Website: crate-barrel
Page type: customer-info-address
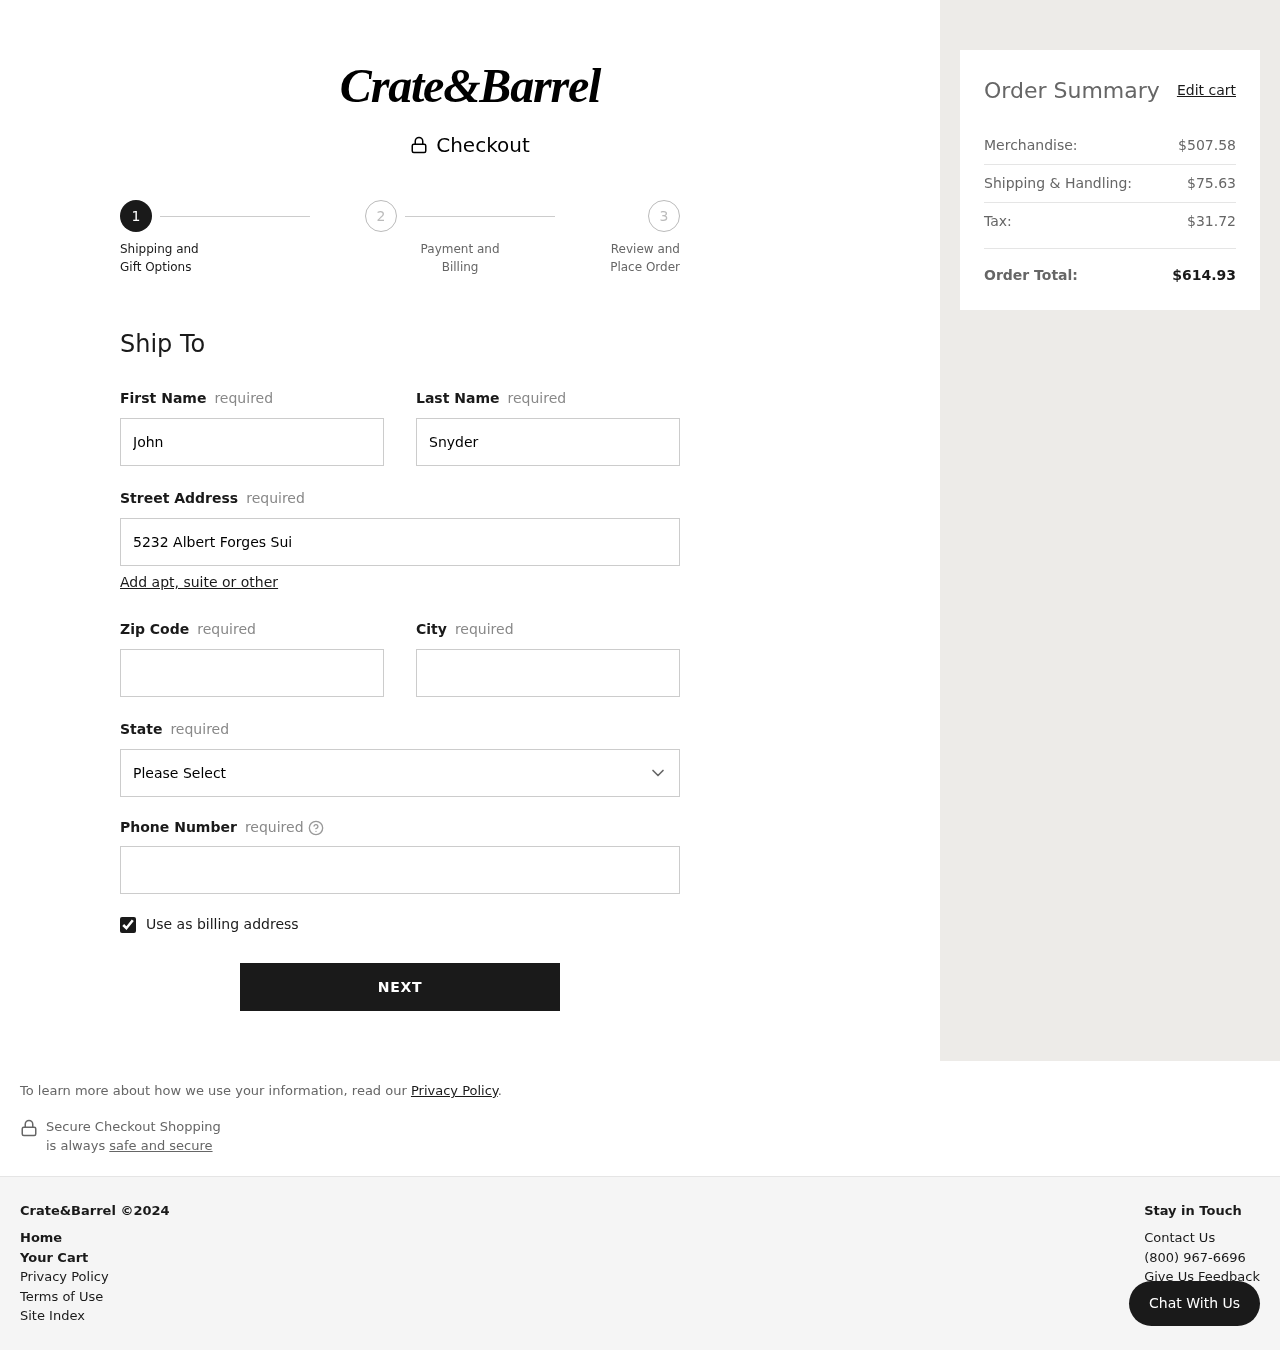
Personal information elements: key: PII_CITY
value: Lake Roberttown
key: PII_FIRSTNAME
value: John
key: PII_LASTNAME
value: Snyder
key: PII_PHONE
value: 6682086435
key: PII_POSTCODE
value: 10229
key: PII_STATE
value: Connecticut
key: PII_STREET
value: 5232 Albert Forges Suite 734
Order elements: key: ORDER_SUBTOTAL
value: $507.58
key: ORDER_SHIPPING_COST
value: $75.63
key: ORDER_TAX
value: $31.72
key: ORDER_TOTAL
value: $614.93